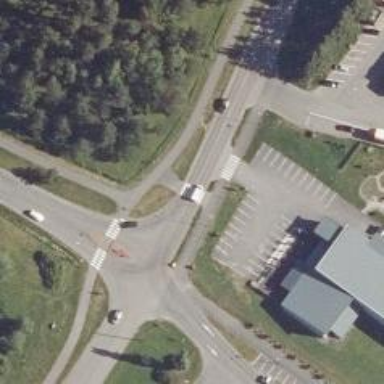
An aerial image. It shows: Uncontrolled road crossing.